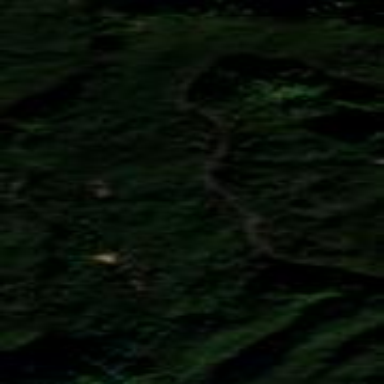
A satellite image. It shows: Forest area.